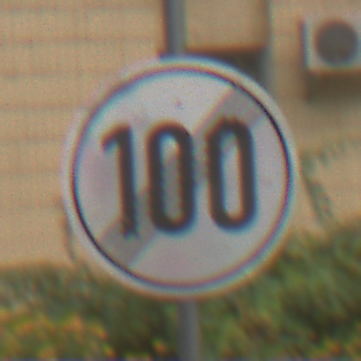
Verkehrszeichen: EndeGeschwindigkeit100
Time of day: MorningAfternoon
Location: Outdoor (Urban)
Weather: Overcast
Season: NotSpecified
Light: Natural